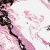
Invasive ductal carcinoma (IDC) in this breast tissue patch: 0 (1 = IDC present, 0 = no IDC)